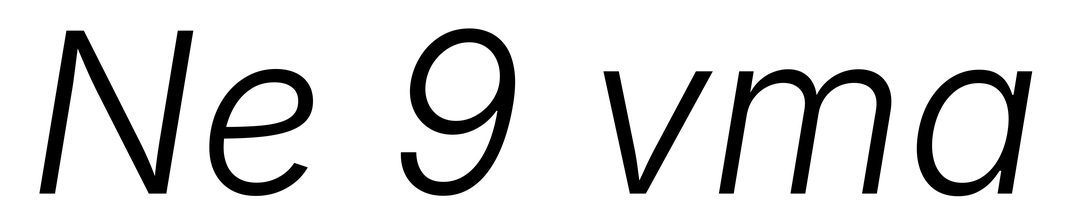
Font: Inter-Italic_Light_Italic